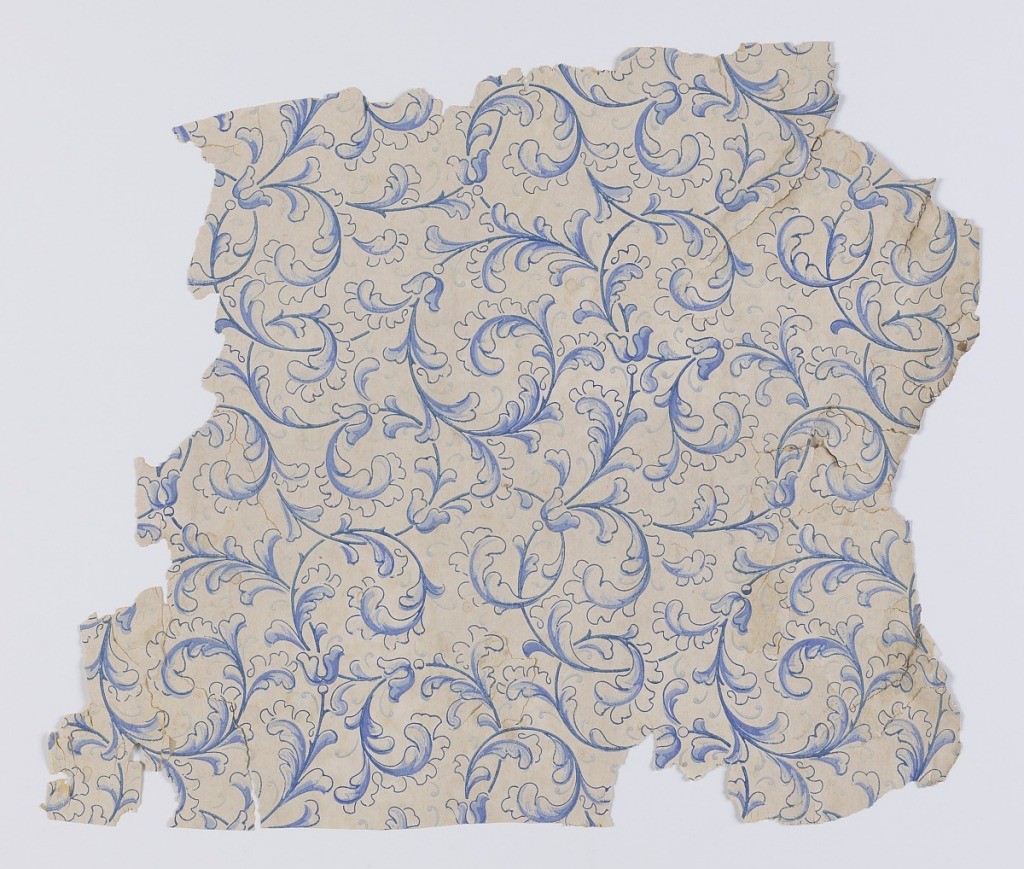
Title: Sidewall
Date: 1890–1910
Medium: Machine-printed paper
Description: All-over pattern of blue scrolling leaves. Printed in three shades of blue and mica on a white ground.